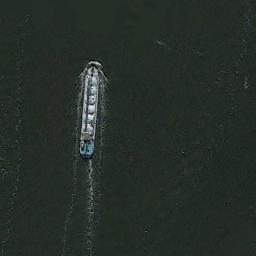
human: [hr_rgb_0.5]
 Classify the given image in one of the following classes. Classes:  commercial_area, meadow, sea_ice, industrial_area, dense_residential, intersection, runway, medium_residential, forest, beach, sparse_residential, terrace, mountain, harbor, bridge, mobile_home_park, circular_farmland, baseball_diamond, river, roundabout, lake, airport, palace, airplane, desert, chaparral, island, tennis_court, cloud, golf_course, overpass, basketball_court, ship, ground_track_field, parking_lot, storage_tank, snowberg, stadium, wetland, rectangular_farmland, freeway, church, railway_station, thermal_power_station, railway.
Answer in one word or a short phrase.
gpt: ship